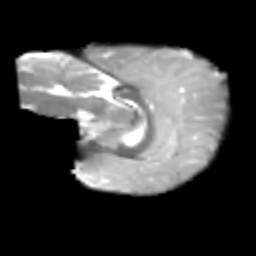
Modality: T2w
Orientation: sagittal
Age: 7
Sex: male
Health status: healthy